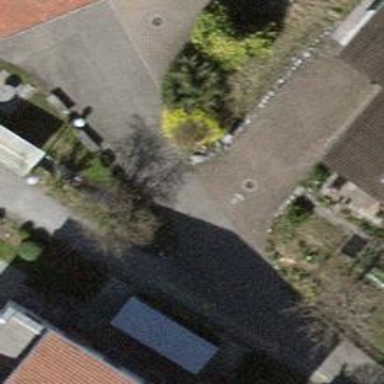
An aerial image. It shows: Asphalt road in residential area.